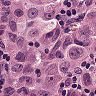
Metastatic tissue present: yes